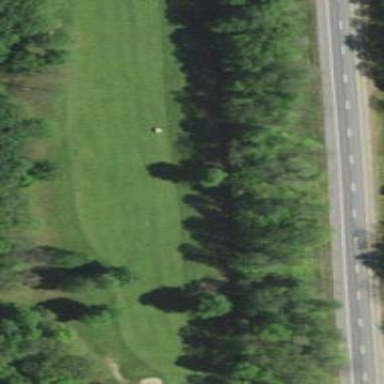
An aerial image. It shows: Grassy golf fairway.